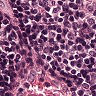
Metastatic tissue present: no